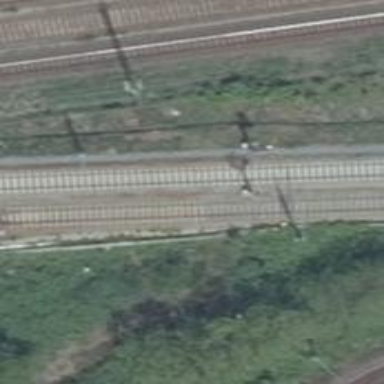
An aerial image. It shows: Railway signal.